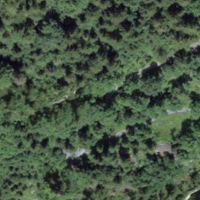
EUNIS habitat code: 23
Species observed at this site:
Astrantia major